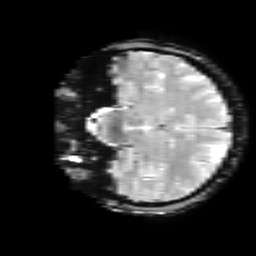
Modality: T2starw
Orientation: coronal
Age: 36
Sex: male
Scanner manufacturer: ge
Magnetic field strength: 3 T
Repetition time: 0.65 s
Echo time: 0.02 s